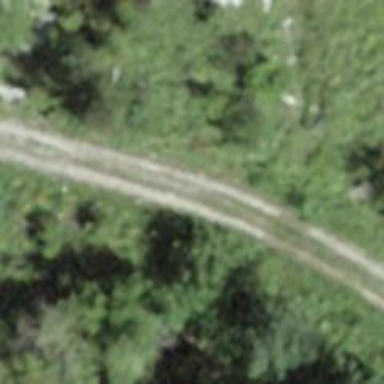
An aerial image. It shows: Unpaved track with grade2 track type.